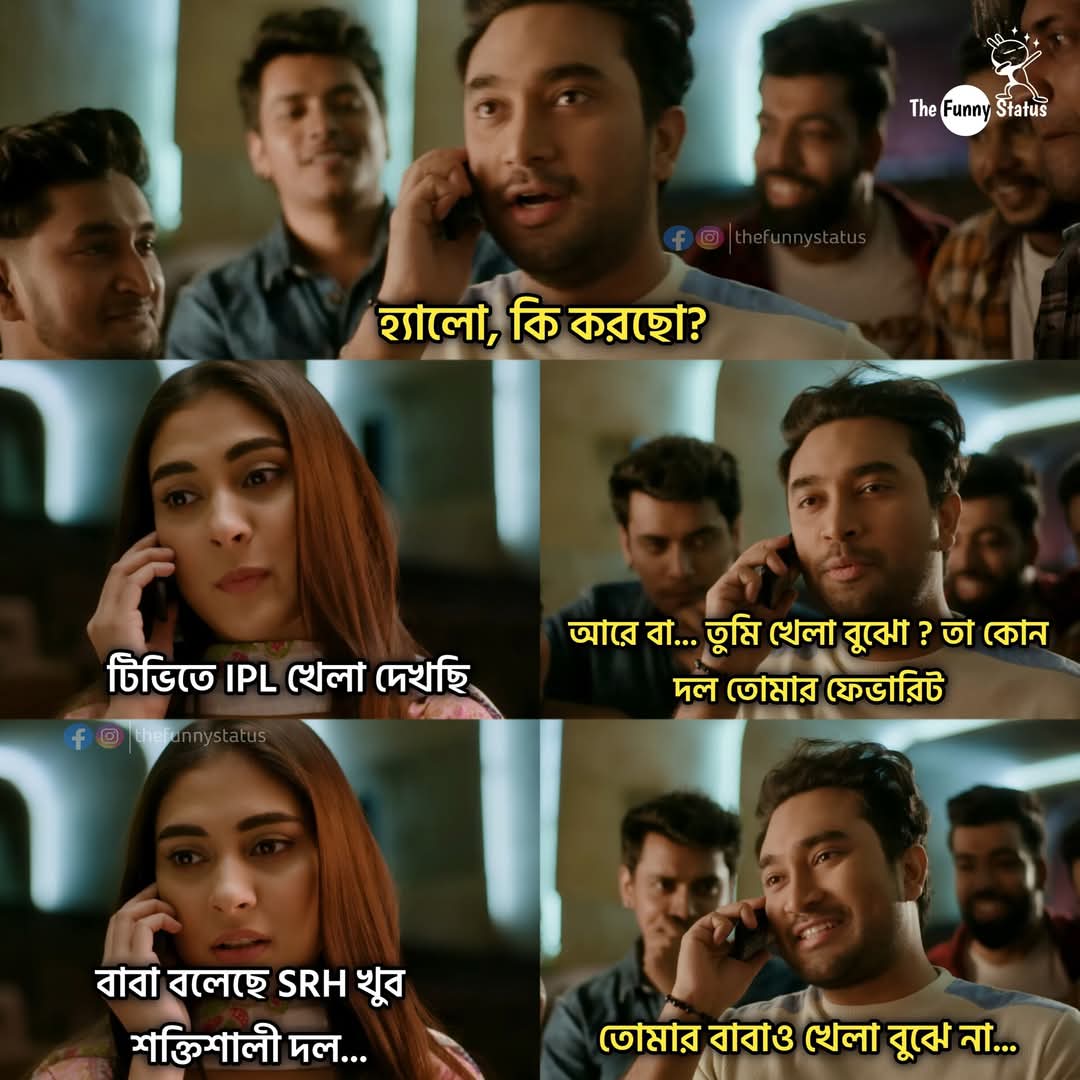
Text: হ্যালো, কি করছো?
টিভিতে IPL খেলা দেখছি
আরে বা... তুমি খেলা বুঝো? তা কোন দল তোমার ফেভারিট
বাবা বলেছে SRH খুব শক্তিশালী দল...
তোমার বাবাও খেলা বুঝে না...
Label: Non Hate